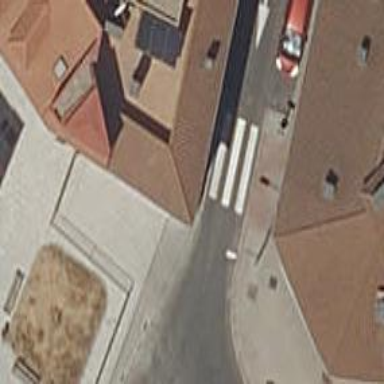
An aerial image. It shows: Asphalt road in residential area.